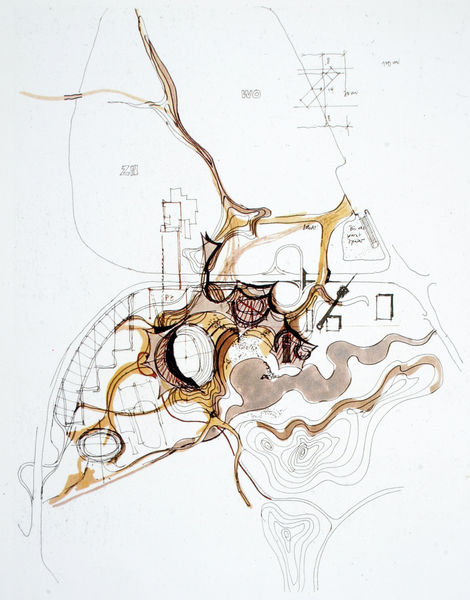
Titel: Lageplanskizze
Künstler: Günter Behnisch
Standort: München
Institution: Olympiazelt
Schlagwörter: ocker, braun, schwarz, skizze, zeichnung, muster, rosa, papier, grafik, graphik, linien, leiter, stufe, stufen, linie, entwurf